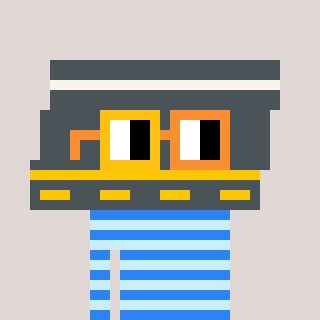
a pixel art character with square yellow and orange glasses, a road-shaped head and a cold-colored body on a warm background